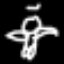
Label: angel